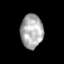
Tissue: skin
Cell type: Epithelial cells
Senescence score: 0.7467
Nuclear area (px): 743
Mean DAPI intensity: 172.256